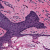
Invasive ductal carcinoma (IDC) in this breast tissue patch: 0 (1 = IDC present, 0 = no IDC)